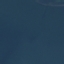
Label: SeaLake